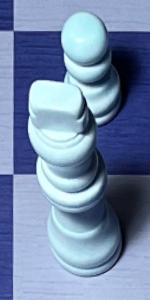
Label: King_White